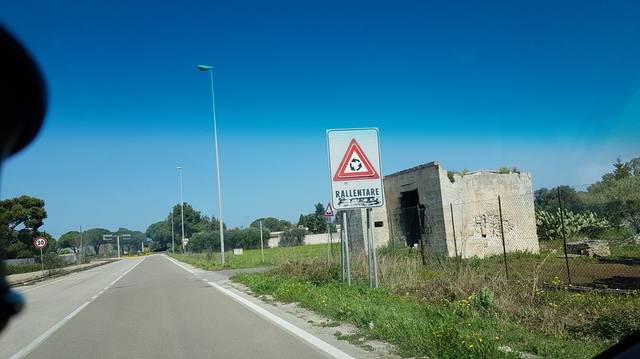
Region: Italy
Coordinates: 40.656, 17.93